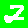
Digit: 2